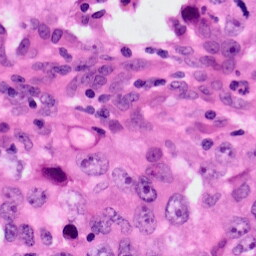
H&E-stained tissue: Lung